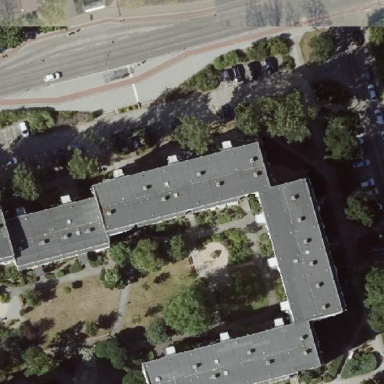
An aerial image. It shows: Flat-roofed apartment building.